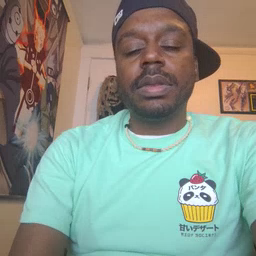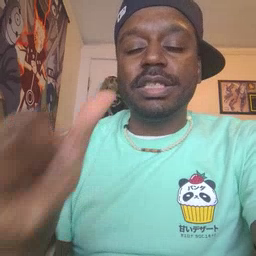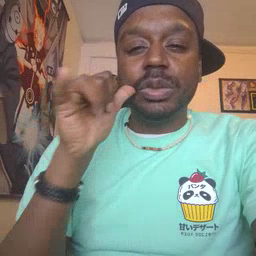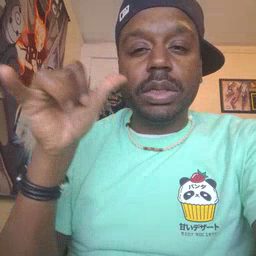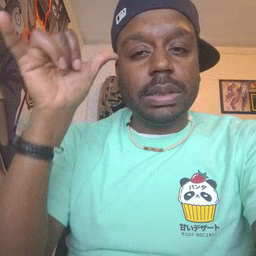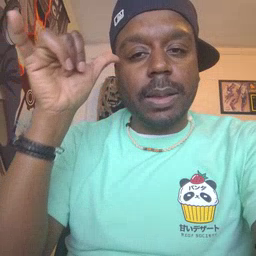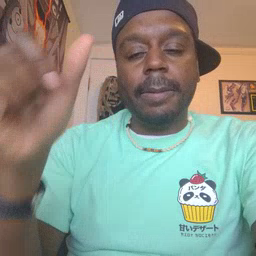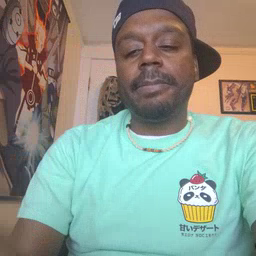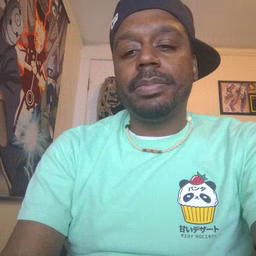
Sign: yesterday